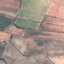
Land use / land cover class: PermanentCrop